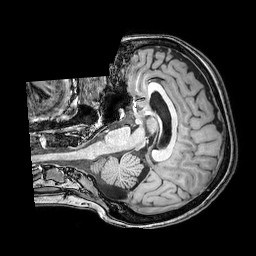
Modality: T1w
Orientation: axial
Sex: female
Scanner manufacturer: philips
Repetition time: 0.008143 s
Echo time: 0.00373 s